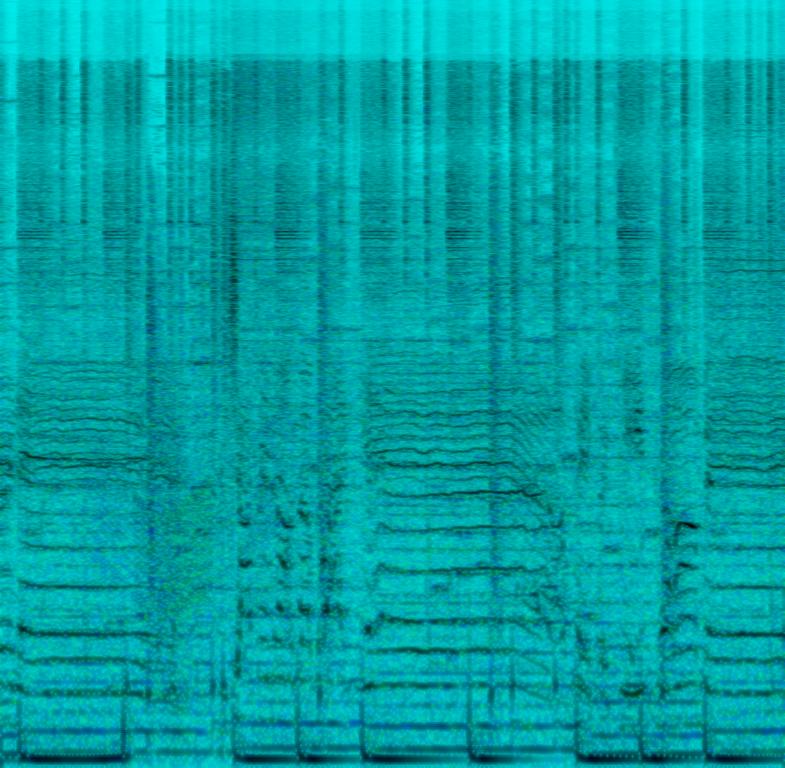
Amateur produced hip hop music with out of tune male and female vocals and amateur vocal production. The backing track is a trap beat with a synthesizer arpeggio.